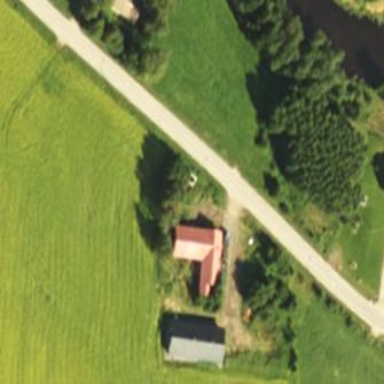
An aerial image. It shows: Farmyard area.